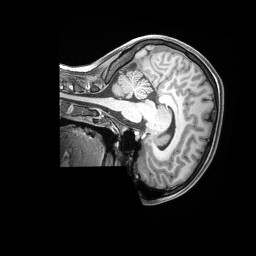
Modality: T1w
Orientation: sagittal
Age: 23
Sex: female
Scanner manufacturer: siemens
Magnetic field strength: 3 T
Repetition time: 2.4 s
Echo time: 0.00228 s